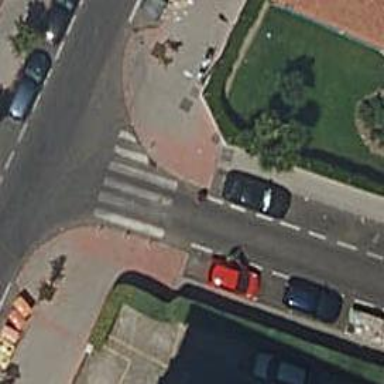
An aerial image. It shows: Uncontrolled footway crossing with markings.